Question: My question may be strange but just want to know the probability of achieving this,
I have an image with all combination of (0,0,0) to (255,255,255)

It is easy to use this as background for html body.
> But Instead of using an image, Is it possible to fill a body
background-color using CSS color property just similar to image?
Hope you understand my question?
Can we get the color property of a particular section of the page.
I mean, I want to get the color of the area that is 3px from top position. So that i cab assign it to another div dynamically.
> Suppose i have a fixed header, and i keep on scrolling the content of
the page. Then how can i change the color of the header dynamically
that is equal to the top 2px section that is being scrolled.
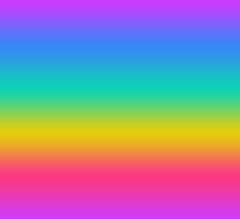
Answer: Yes use CSS gradients. You can generate them automatically with online tools like <URL>
I created one for you that is shnazzy:
<URL>
The CSS
'''
#cool {
height:1000px;
background: #ffb76b; /* Old browsers */
background: -moz-linear-gradient(top, #ffb76b 0%, #ff0509 10%, #ff6b6b 22%, #fff76b 36%, #2aff00 52%, #6bfff5 65%, #6b6dff 80%, #ff05ea 100%); /* FF3.6+ */
background: -webkit-gradient(linear, left top, left bottom, color-stop(0%,#ffb76b), color-stop(10%,#ff0509), color-stop(22%,#ff6b6b), color-stop(36%,#fff76b), color-stop(52%,#2aff00), color-stop(65%,#6bfff5), color-stop(80%,#6b6dff), color-stop(100%,#ff05ea)); /* Chrome,Safari4+ */
background: -webkit-linear-gradient(top, #ffb76b 0%,#ff0509 10%,#ff6b6b 22%,#fff76b 36%,#2aff00 52%,#6bfff5 65%,#6b6dff 80%,#ff05ea 100%); /* Chrome10+,Safari5.1+ */
background: -o-linear-gradient(top, #ffb76b 0%,#ff0509 10%,#ff6b6b 22%,#fff76b 36%,#2aff00 52%,#6bfff5 65%,#6b6dff 80%,#ff05ea 100%); /* Opera 11.10+ */
background: -ms-linear-gradient(top, #ffb76b 0%,#ff0509 10%,#ff6b6b 22%,#fff76b 36%,#2aff00 52%,#6bfff5 65%,#6b6dff 80%,#ff05ea 100%); /* IE10+ */
background: linear-gradient(to bottom, #ffb76b 0%,#ff0509 10%,#ff6b6b 22%,#fff76b 36%,#2aff00 52%,#6bfff5 65%,#6b6dff 80%,#ff05ea 100%); /* W3C */
filter: progid:DXImageTransform.Microsoft.gradient( startColorstr='#ffb76b', endColorstr='#ff05ea',GradientType=0 ); /* IE6-9 */
}
'''
HTML
'''
<div id="cool">
</div>
'''